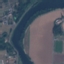
Land use / land cover: River